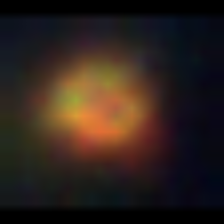
Taxon: NanoPlankton
Group: Other